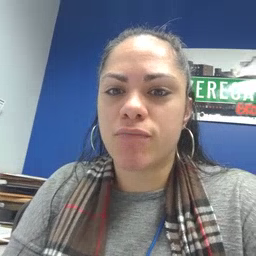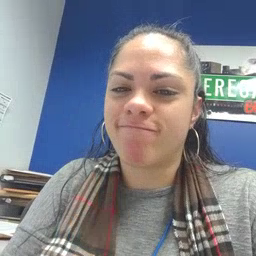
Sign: not